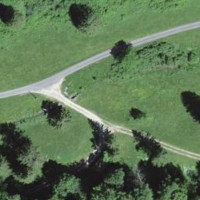
EUNIS habitat code: 41
Species observed at this site:
Filipendula ulmaria